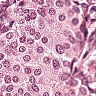
Metastatic tissue present: yes